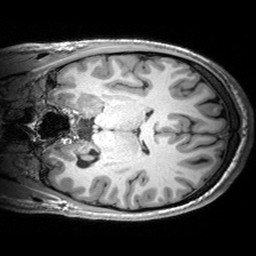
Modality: T1w
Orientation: coronal
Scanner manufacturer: siemens
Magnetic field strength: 3 T
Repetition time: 2.53 s
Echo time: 0.00299 s